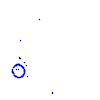
Particle: proton